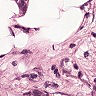
Metastatic tissue present: yes